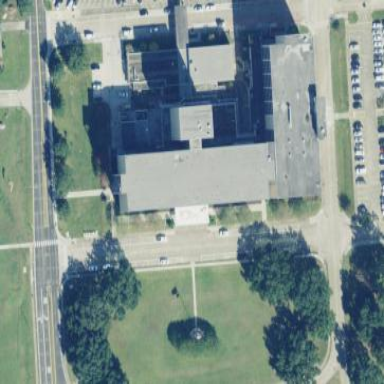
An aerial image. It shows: Government office building.